Field crop: maize
Growth stage: 2
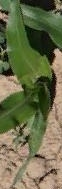
Species: maize